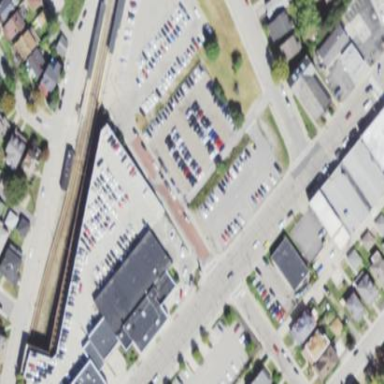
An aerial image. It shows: Parking area with park and ride facility.